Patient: sex M, age 60
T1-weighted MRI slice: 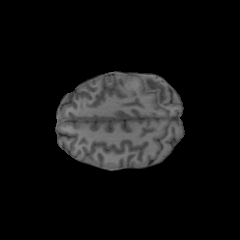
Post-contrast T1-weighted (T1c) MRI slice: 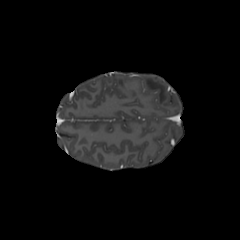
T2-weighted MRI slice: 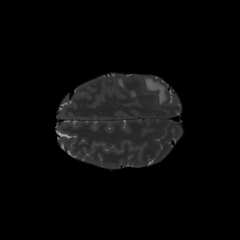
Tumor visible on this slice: yes
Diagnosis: Glioblastoma, IDH-wildtype
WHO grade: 4